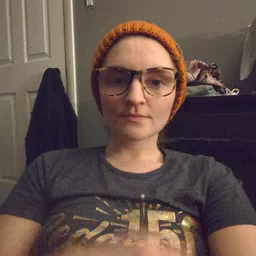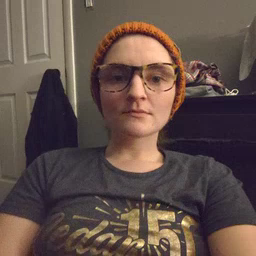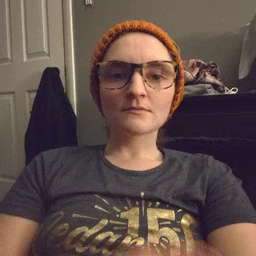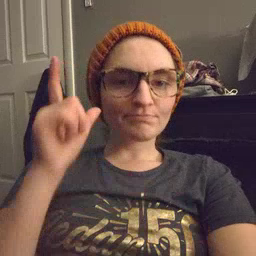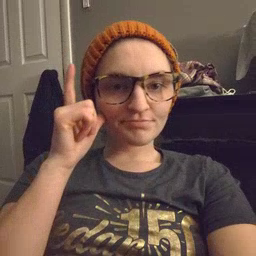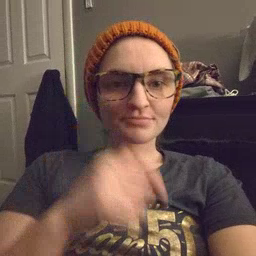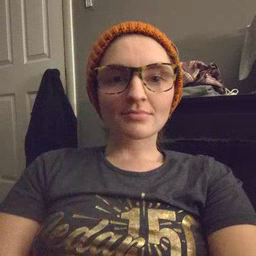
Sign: listen